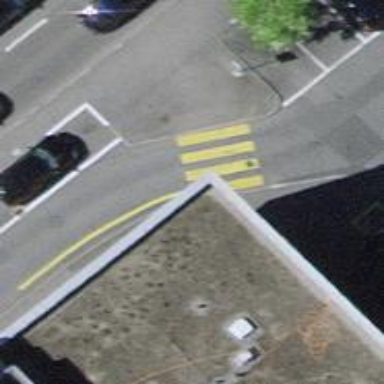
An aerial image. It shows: Uncontrolled road crossing.